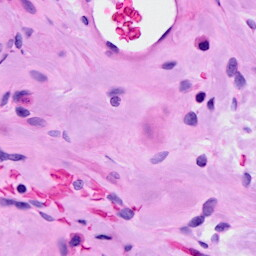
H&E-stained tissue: Ovarian